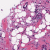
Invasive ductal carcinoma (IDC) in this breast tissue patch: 0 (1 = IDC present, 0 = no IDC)